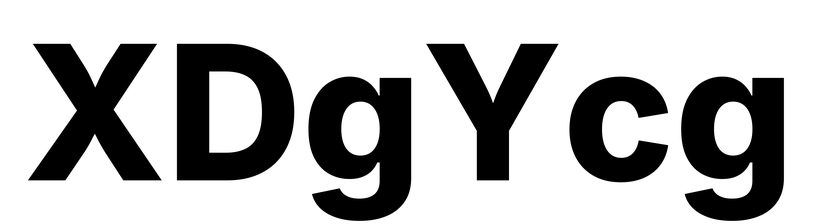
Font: Inter_ExtraBold